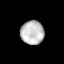
Tissue: lung
Cell type: T cells
Senescence score: 0.2021
Nuclear area (px): 536
Mean DAPI intensity: 191.961